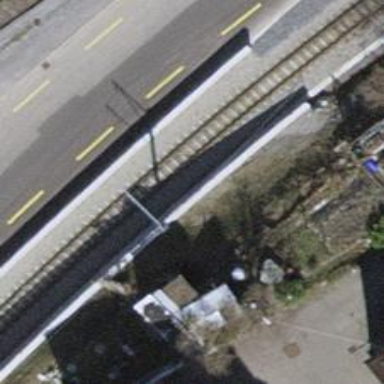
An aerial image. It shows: Railway signal.